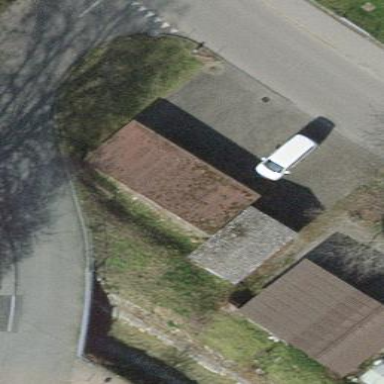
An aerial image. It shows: Group of garages.